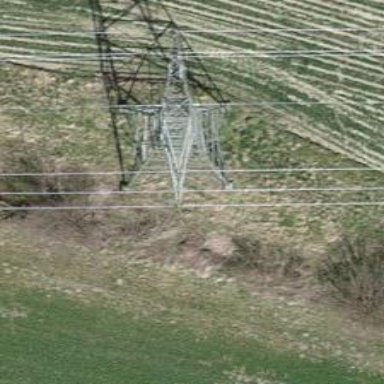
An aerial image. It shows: Power tower.